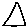
Label: triangle